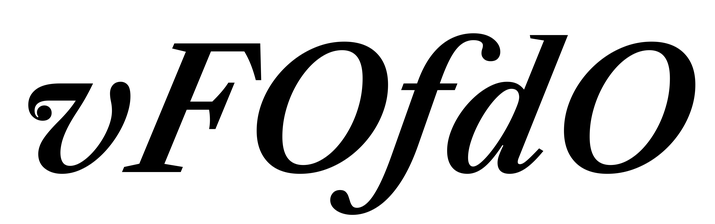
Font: LibreCaslonText-Italic_SemiBold_Italic